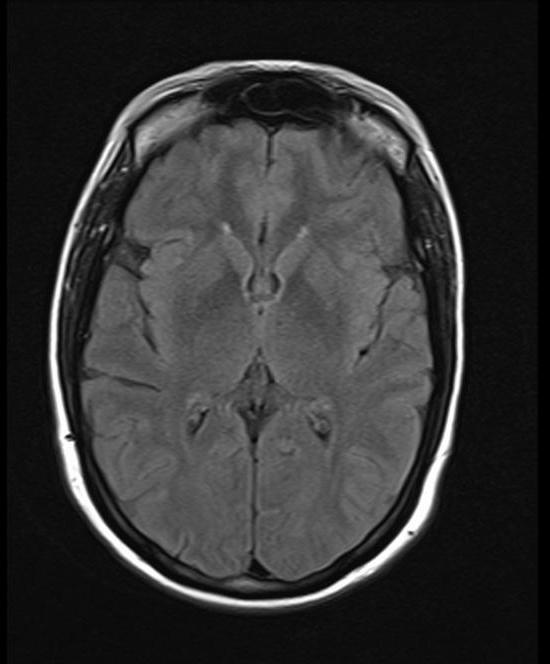
Label: notumor